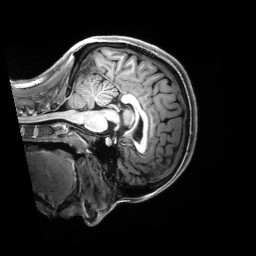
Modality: T1w
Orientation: sagittal
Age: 21
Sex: female
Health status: healthy
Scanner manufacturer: siemens
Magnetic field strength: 3 T
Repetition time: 2.5 s
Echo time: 0.00222 s